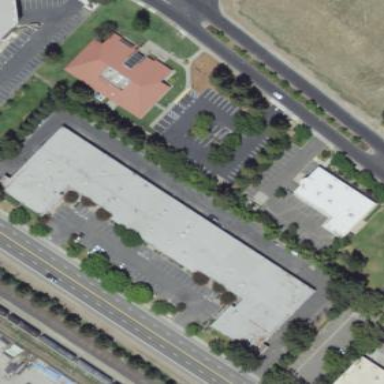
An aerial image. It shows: Commercial building.